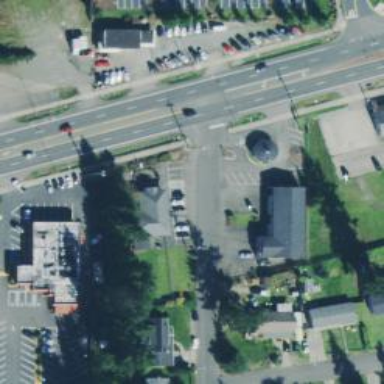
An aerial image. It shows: Veterinary facility.